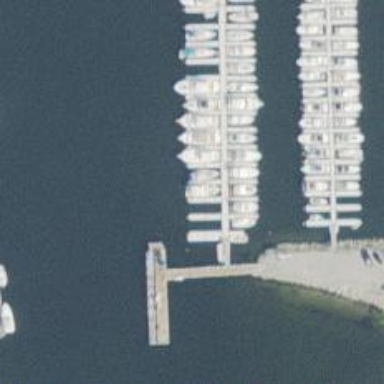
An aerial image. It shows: Man-made pier.